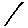
Label: line